Question: In Microsoft Excel I want to create a table to be something like in picture below.

I already try using vlookup and index but I can't make it work like I want.
Please help me
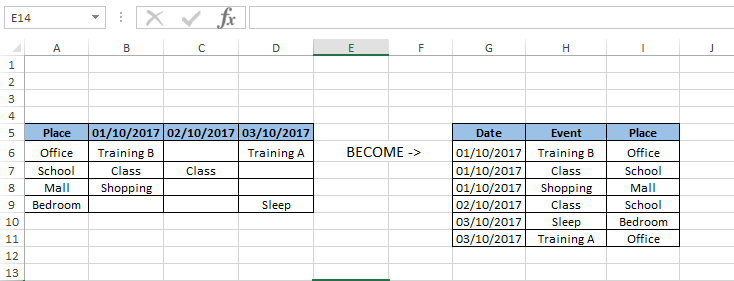
Answer: Try to use VBA:
'''
Sub TransformTbl()
Dim i As Long, j As Long, cnt As Long
With ActiveSheet
.Range("G1:I1") = Array("Date", "Event", "Place")
cnt = 1
For j = 2 To 4 'column
For i = 2 To 5 'row
If Len(.Cells(i, j)) <> 0 Then
cnt = cnt + 1
.Cells(cnt, 7) = .Cells(1, j) 'Date
.Cells(cnt, 8) = .Cells(i, j) 'Event
.Cells(cnt, 9) = .Cells(i, 1) 'Place
End If
Next i
Next j
End With
End Sub
'''
<URL>